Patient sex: M
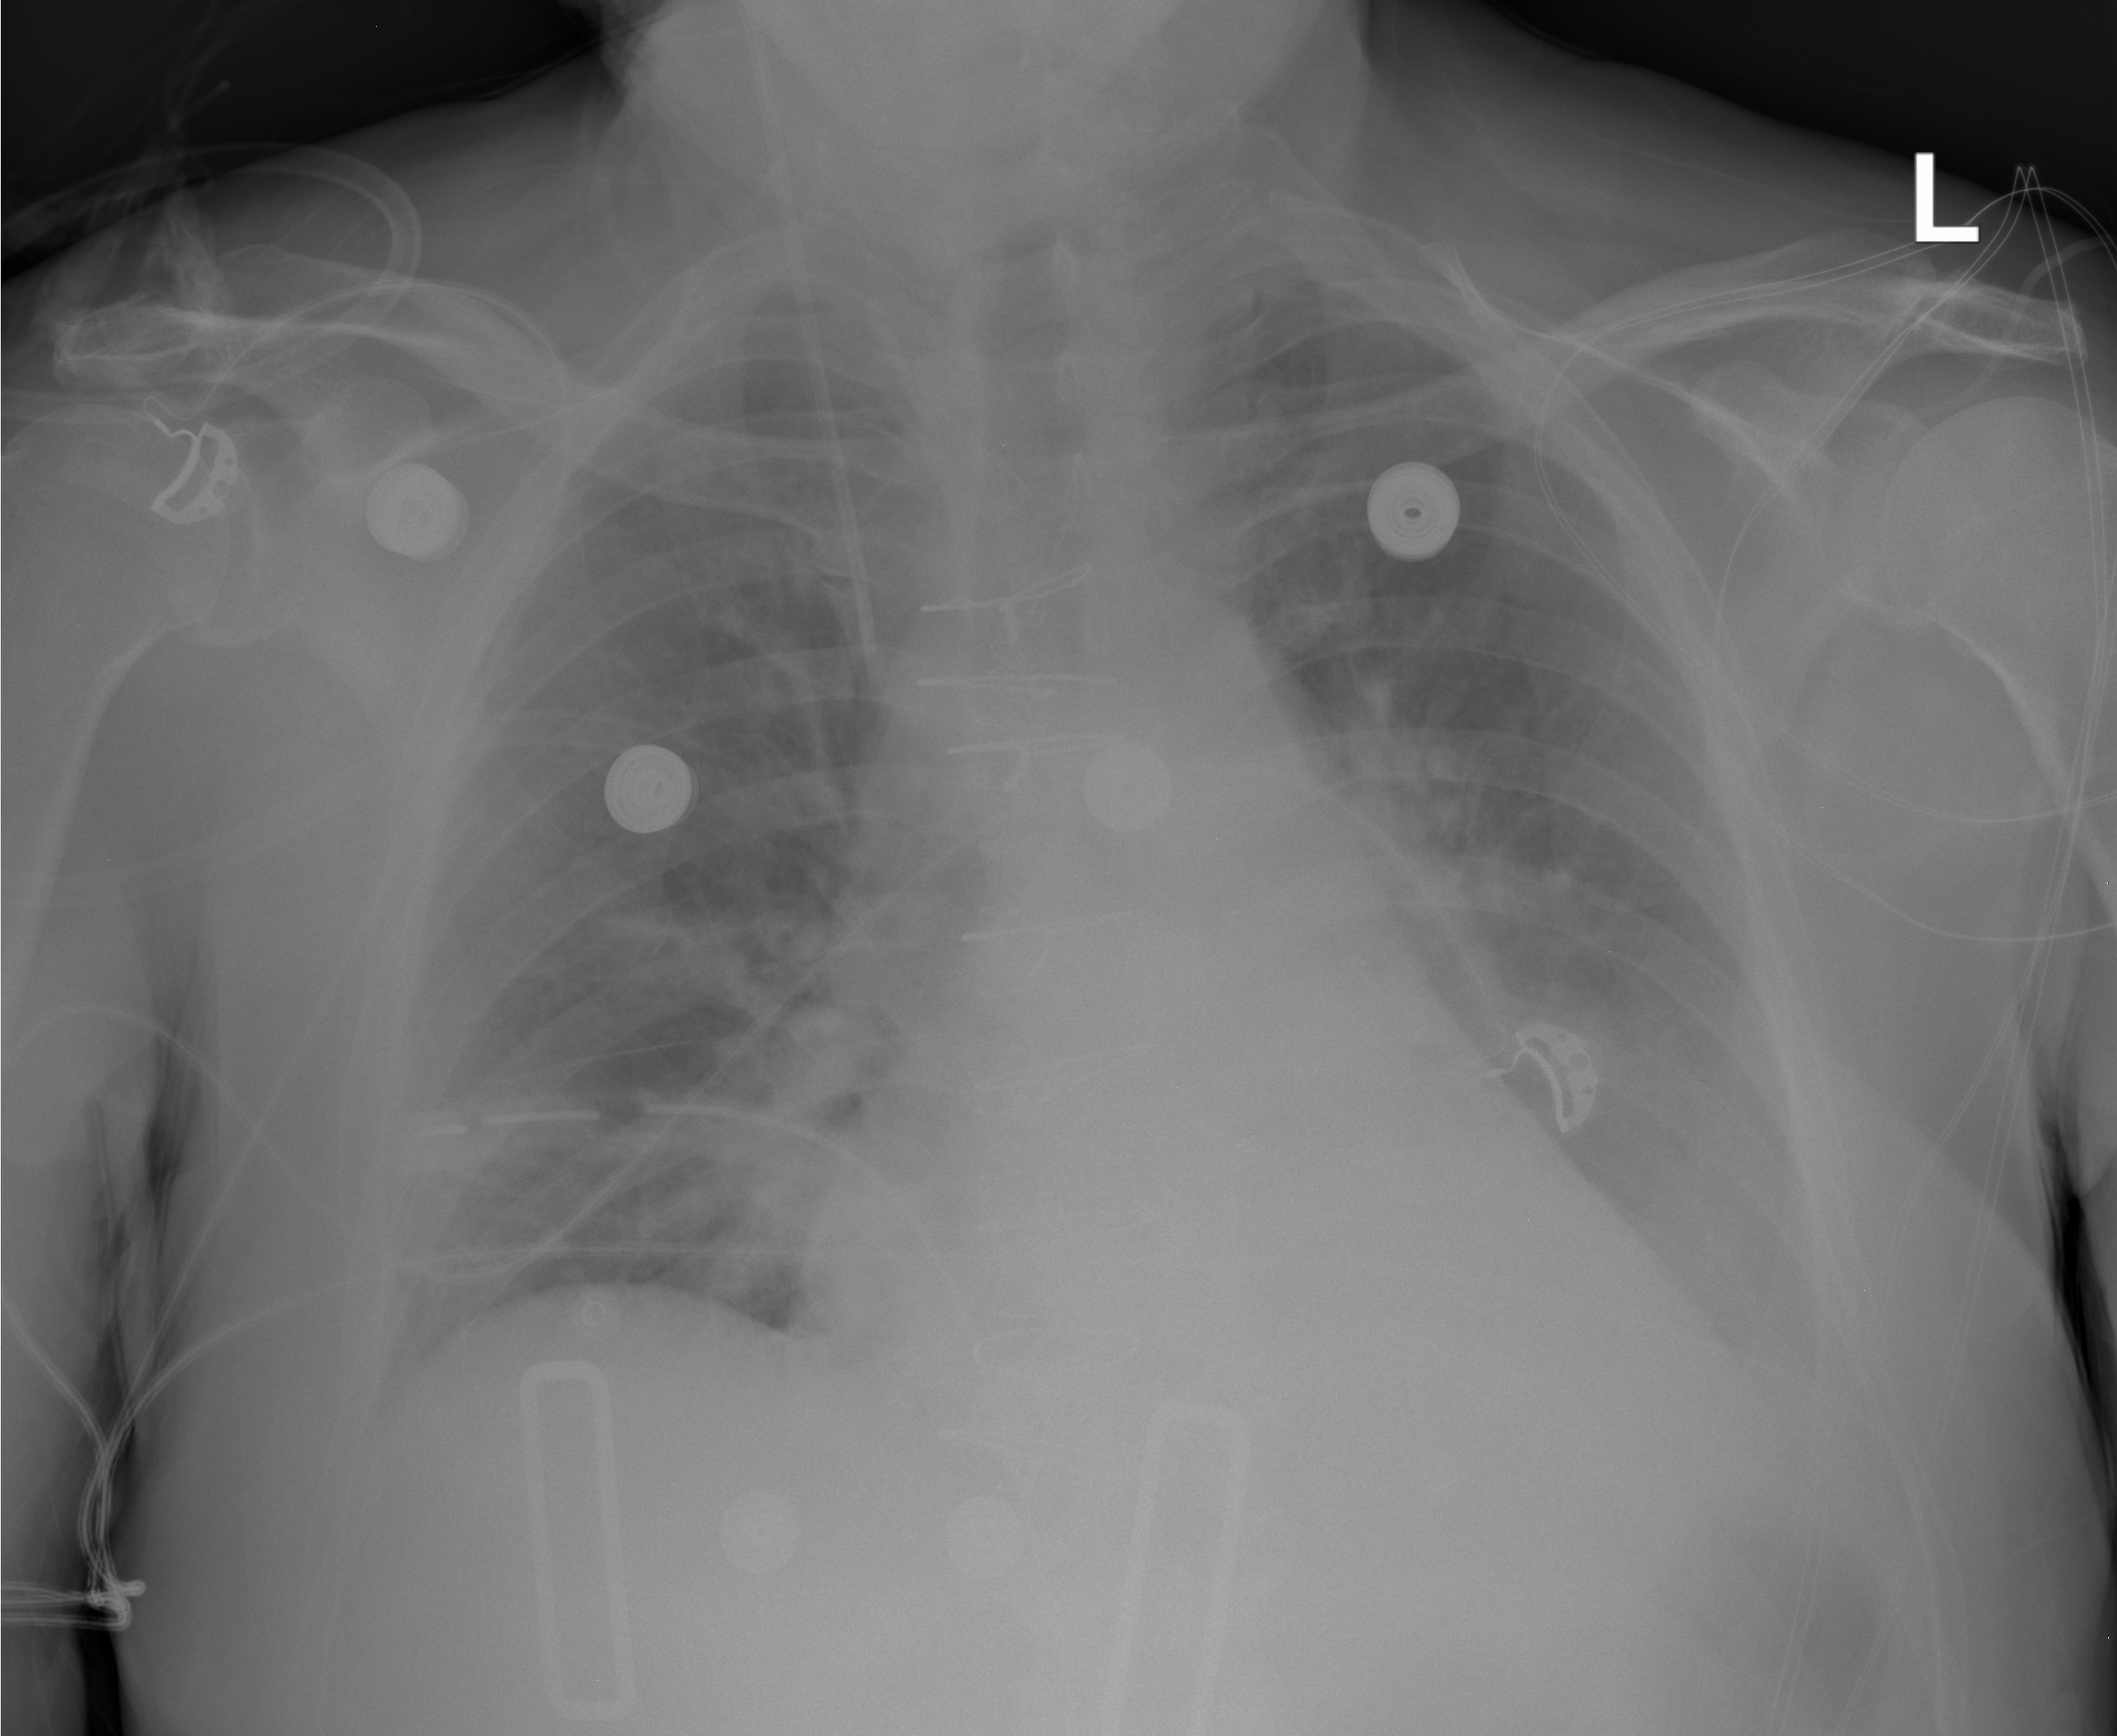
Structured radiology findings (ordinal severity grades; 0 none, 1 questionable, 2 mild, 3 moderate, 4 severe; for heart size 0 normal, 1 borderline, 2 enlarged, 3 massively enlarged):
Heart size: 2
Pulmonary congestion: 2
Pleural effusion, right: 0
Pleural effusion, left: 2
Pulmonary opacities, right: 0
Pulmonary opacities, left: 0
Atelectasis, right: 2
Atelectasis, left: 1